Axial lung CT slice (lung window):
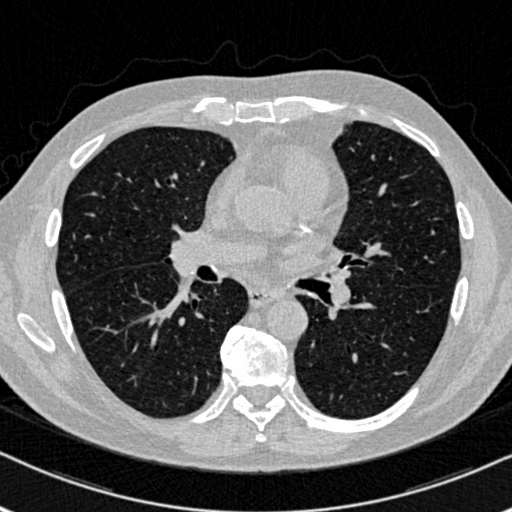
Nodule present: no